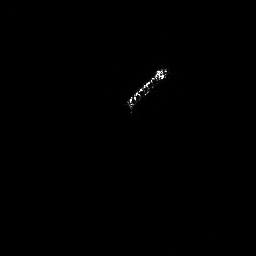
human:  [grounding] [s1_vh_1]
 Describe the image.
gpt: In the satellite image, there is  <ref>1 large ship </ref> <box>[[48, 25, 66, 44, 0]]</box> located at center.